【题型】解答题　【知识点】解析几何　【难度】hard
如图，$F$是抛物线$\Gamma: y^2 = 2px (p>0)$的焦点，过$F$的直线交抛物线$\Gamma$于$A$、$B$两点，点$A$在第一象限，点$C$在抛物线上，使得$\triangle ABC$的重心$G$在$x$轴上，直线$AC$交$x$轴于点$Q$，且$Q$在点$F$的右侧。记$\triangle AFG$，$\triangle CQG$的面积分别为$S_1$，$S_2$。已知点$(1,2)$在抛物线$\Gamma$上。

\vspace{2em}

\noindent (1)求抛物线$\Gamma$的方程；

\noindent (2)设$A$点纵坐标为$2t$，试用$t$表示点$G$的横坐标；

\noindent (3)在（2）的条件下，求$\dfrac{S_1}{S_2}$的最小值及此时点$G$的坐标。
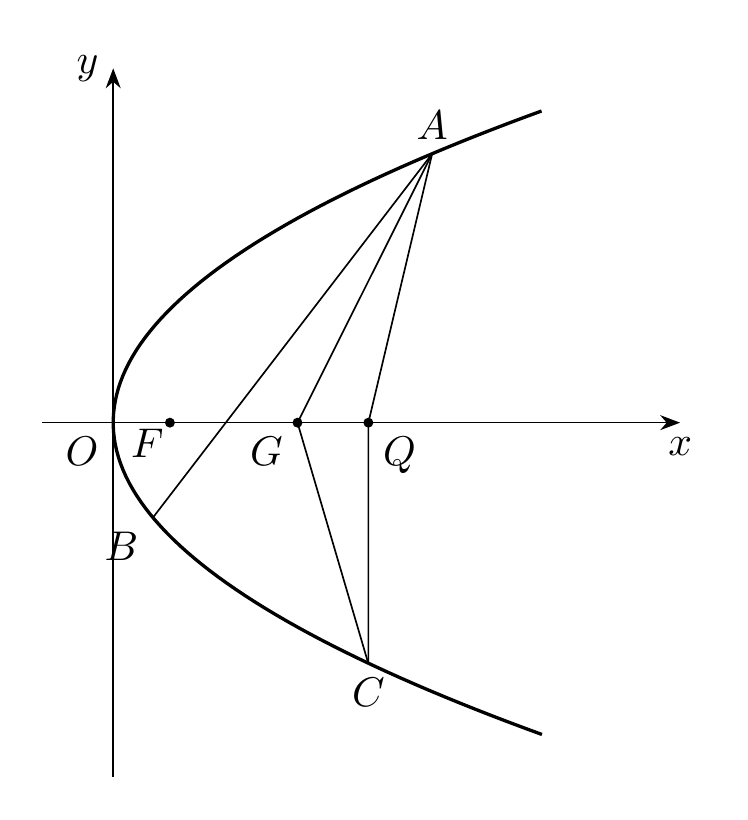
【解答】
\noindent 【答案】(1)$y^2=4x$

\noindent (2)$\dfrac{2t^4-2t^2+2}{3t^2}$

\noindent (3)$\dfrac{S_1}{S_2}$的最小值为$1+\dfrac{\sqrt{3}}{2}$，$G(2,0)$

\vspace{1em}

\noindent 【分析】（1）将点$(1,2)$的坐标代入$y^2=2px(p>0)$可求出$p$，从而可得抛物线的方程，

\noindent （2）先求出直线$AB$的方程为$y=\dfrac{2t}{t^2-1}(x-1)$，代入抛物线方程，化简利用根与系数的关系可求出点$B$的坐标，再由重心$G$在$x$轴上结合重心坐标公式可求出点$C$的坐标，从而可求出点$G$的横坐标，

\noindent （3）求出直线$AC$的方程，可求出$Q(t^2-1,0)$，从而$\dfrac{S_1}{S_2} = \dfrac{\dfrac{1}{2}|FG||y_A|}{\dfrac{1}{2}|QG||y_C|} = \dfrac{2t^4-t^2}{t^4-1} = 2-\dfrac{t^2-2}{t^4-1}$，令$m=t^2-2$，代入化简后利用基本不等式可求出其最小值和点$G$的坐标

\vspace{1em}

\noindent 【解析】（1）因为点$(1,2)$在抛物线$\Gamma: y^2=2px(p>0)$上，

\noindent 所以$4=2p$，得$p=2$，

\noindent 所以抛物线$\Gamma$的方程为$y^2=4x$，

\vspace{1em}

\noindent （2）由$A$点纵坐标为$2t$，得$A$点横坐标为$t^2$，设$B(x_B,y_B), C(x_C,y_C)$，重心$G(x_G,y_G)$，

\noindent 因为直线$AB$过$F(1,0)$，所以$k_{AB}=\dfrac{2t}{t^2-1}$

\noindent 所以直线$AB$的方程为$y=\dfrac{2t}{t^2-1}(x-1)$，即$x=\dfrac{t^2-1}{2t}y+1$，

\noindent 代入$y^2=4x$，得$y^2-\dfrac{2(t^2-1)}{t}y-4=0$，

\noindent 所以$2ty_B=-4$，得$y_B=-\dfrac{2}{t}$，所以$B\left(\dfrac{1}{t^2},-\dfrac{2}{t}\right)$，

\noindent 因为$x_G=\dfrac{1}{3}(x_A+x_B+x_C)$，$y_G=\dfrac{1}{3}(y_A+y_B+y_C)$，重心在$x$轴上，

\noindent 所以$2t-\dfrac{2}{t}+y_C=0$，得$y_C=\dfrac{2}{t}-2t$，

\noindent 所以$x_C=\left(\dfrac{1}{t}-t\right)^2$，所以$C\left(\left(\dfrac{1}{t}-t\right)^2,\dfrac{2}{t}-2t\right)$，

\noindent 所以$x_G=\dfrac{1}{3}\left(t^2+\dfrac{1}{t^2}+\dfrac{1}{t^2}-2+t^2\right)=\dfrac{2t^4-2t^2+2}{3t^2}$

\noindent 即点$G$的横坐标为$\dfrac{2t^4-2t^2+2}{3t^2}$

\vspace{1em}

\noindent （3）由（2）得$A(t^2,2t)$，$C\left(\left(\dfrac{1}{t}-t\right)^2,\dfrac{2}{t}-2t\right)$，

\noindent 所以$k_{AC}=\dfrac{\dfrac{2}{t}-2t-2t}{\dfrac{1}{t^2}-2+t^2-t^2}=2t$，

\noindent 所以直线$AC$的方程为$y-2t=2t(x-t^2)$，

\noindent 令$y=0$，得$x=t^2-1$，即$Q(t^2-1,0)$，

\noindent 因为$Q(t^2-1,0)$在点$F$的右侧，所以$t^2>2$，

\noindent 所以$\dfrac{S_1}{S_2} = \dfrac{\dfrac{1}{2}|FG||y_A|}{\dfrac{1}{2}|QG||y_C|}$

\noindent $= \dfrac{\left|\dfrac{2t^4-5t^2+2}{3t^2}\right||2t|}{\left|t^2-1-\dfrac{2t^4-2t^2+2}{3t^2}\right|\left|\dfrac{2}{t}-2t\right|}$

\noindent $= \dfrac{2t^4-t^2}{t^4-1} = 2-\dfrac{t^2-2}{t^4-1}$，

\noindent 令$m=t^2-2$，则$m>0$，

\noindent $\dfrac{S_1}{S_2} = 2-\dfrac{m}{m^2+4m+3}$

\noindent $= 2-\dfrac{1}{m+\dfrac{3}{m}+4}$

\noindent $\geqslant 2-\dfrac{1}{2\sqrt{m\cdot\dfrac{3}{m}}+4}$

\noindent $= 2-\dfrac{1}{2\sqrt{3}+4} = 1+\dfrac{\sqrt{3}}{2}$，

\noindent 当且仅当$m=\dfrac{3}{m}$，即$m=\sqrt{3}$取等号，

\noindent 所以当$m=\sqrt{3}$时，$\dfrac{S_1}{S_2}$取得最小值为$1+\dfrac{\sqrt{3}}{2}$，

\noindent 此时$t^2=\sqrt{3}+2$，则$\dfrac{2(\sqrt{3}+2)^2-2(\sqrt{3}+2)+2}{3(\sqrt{3}+2)}=2$，所以$G(2,0)$

\vspace{1em}

\noindent 【点睛】关键点点睛：此题考查抛物线方程的求法，考查直线与抛物线的位置关系，第（3）问解题的关键是表示出$\dfrac{S_1}{S_2}=2-\dfrac{t^2-2}{t^4-1}$后，利用换元法，令$m=t^2-2$，将其转化为$\dfrac{S_1}{S_2}=2-\dfrac{m}{m^2+4m+3}=2-\dfrac{1}{m+\dfrac{3}{m}+4}$，然后利用基本不等式可求得结果，考查数学转化思想和计算能力，属于较难题